Question: I'm using this code to add a popup button to an 'NSView' :
'''
if (popupButton) [popupButton release];
popupButton = [[NSPopUpButton alloc] initWithFrame:NSMakeRect(0, 0, SHEET_WIDTH/2, 32) pullsDown:true];
NSMenu *menu = [[NSMenu alloc] init];
for (NSString *title in anArray)
[menu addItemWithTitle:title action:NULL keyEquivalent:@""];
[popupButton setMenu:menu];
[self addView:popupButton aligned:KOAlignmentCenter];
'''
When I launch my app, the button has no selection. When the user clicks on it and selects one of the items, the button remains empty. For example, if there are 3 possible selections (item1, item2 & item3), and the user clicks on the second one, instead of showing 'item2' it shows nothing :

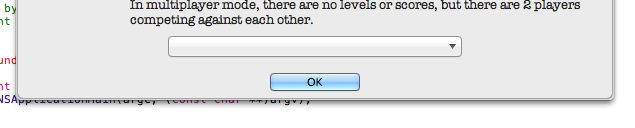
Answer: I don't know why you're not getting anything showing up, because when I tried your code, I did get the first item in anArray to show up. However, picking an item from the list doesn't change what's displayed, and that is the expected behavior for a pull down type of button. From Apple's docs:
> Pulldown lists typically display themselves adjacent to the popup
button in the same way a submenu is displayed next to its parent item.
Unlike popup lists, the title of a popup button displaying a pulldown
list is not based on the currently selected item and thus remains
fixed unless you change using the cell's setTitle: method.
You also don't need either of the menu statements, you can just use the NSPopupButton method, addItemWithTitle:, in your loop. So try it without the menu commands, and use setTitle: explicitly, if you still don't get anything showing initially. Or, you could change to a popup instead of pull down, then you don't have the problem of setting the title.
This is what I did to test:
'''
- (void)applicationDidFinishLaunching:(NSNotification *)aNotification {
NSArray *anArray = @[@"One",@"Two",@"Three",@"Four"];
_popupButton = [[NSPopUpButton alloc] initWithFrame:NSMakeRect(100, 200, 200, 32) pullsDown:TRUE];
for (NSString *title in anArray)
[_popupButton addItemWithTitle:title];
[self.window.contentView addSubview:_popupButton];
}
'''